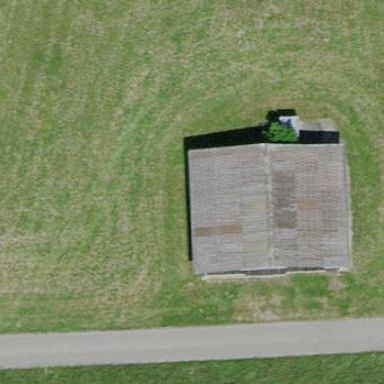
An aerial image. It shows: Shed building.